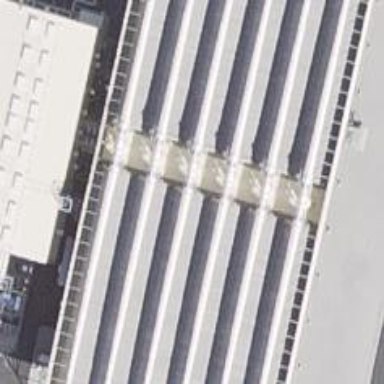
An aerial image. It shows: Industrial building used for cooling purposes.